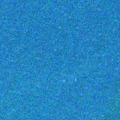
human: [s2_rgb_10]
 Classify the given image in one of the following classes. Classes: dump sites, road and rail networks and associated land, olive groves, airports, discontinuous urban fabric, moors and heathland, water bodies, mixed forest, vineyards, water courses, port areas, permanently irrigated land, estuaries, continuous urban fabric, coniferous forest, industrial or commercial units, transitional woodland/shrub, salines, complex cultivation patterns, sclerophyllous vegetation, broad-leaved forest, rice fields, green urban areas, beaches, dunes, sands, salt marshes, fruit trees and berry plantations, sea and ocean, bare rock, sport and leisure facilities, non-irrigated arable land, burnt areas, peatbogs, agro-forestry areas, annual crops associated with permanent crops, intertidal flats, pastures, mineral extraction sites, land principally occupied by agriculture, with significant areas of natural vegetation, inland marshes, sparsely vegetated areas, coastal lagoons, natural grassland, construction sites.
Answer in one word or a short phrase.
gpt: sea and ocean